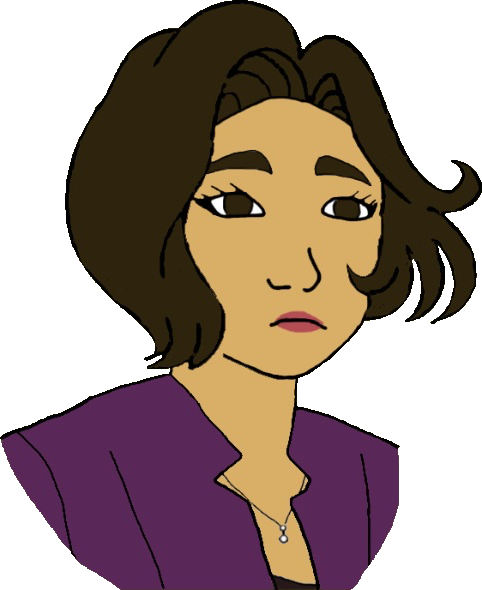
Label: 5_Doomer_Girl